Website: crate-barrel
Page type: receipt
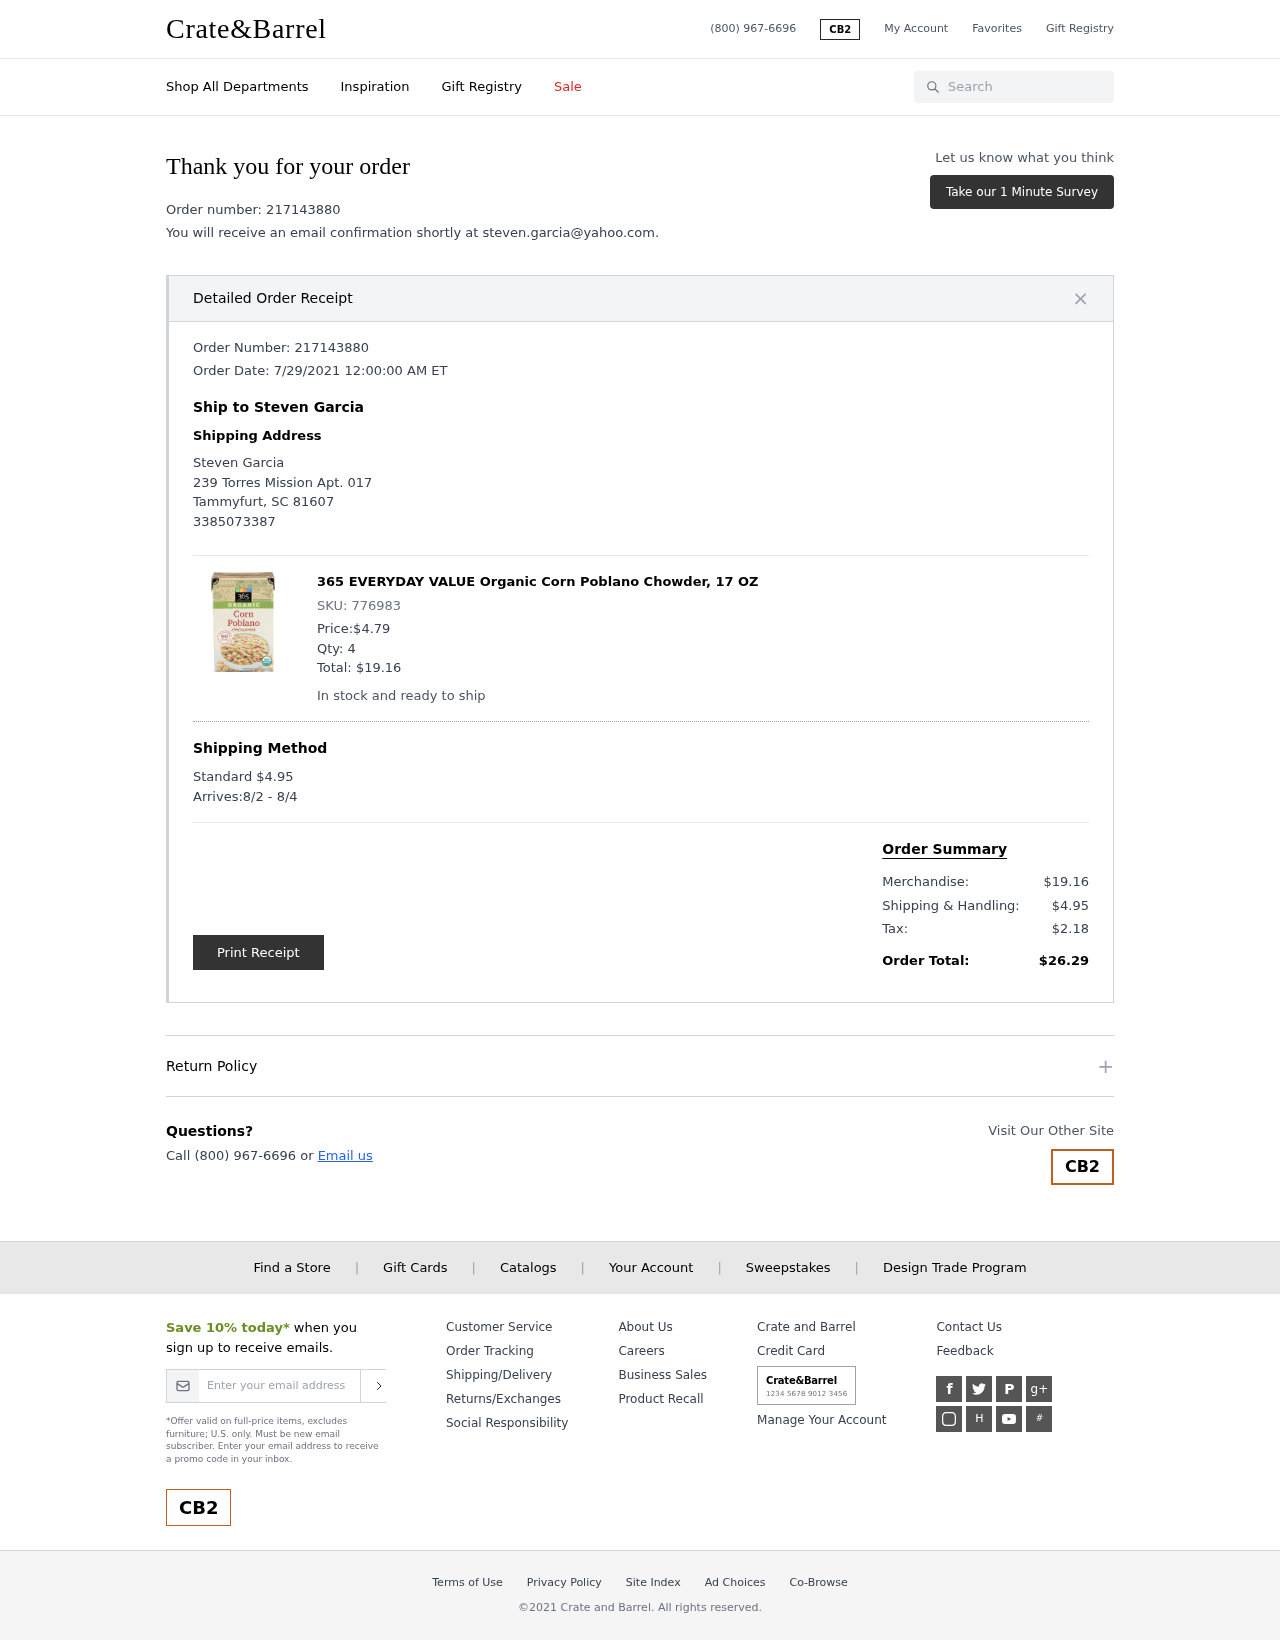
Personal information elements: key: PII_CITY
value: Tammyfurt
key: PII_EMAIL
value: steven.garcia@yahoo.com
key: PII_FULLNAME
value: Steven Garcia
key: PII_PHONE
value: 3385073387
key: PII_POSTCODE
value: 81607
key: PII_STATE_ABBR
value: SC
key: PII_STREET
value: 239 Torres Mission Apt. 017
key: PII_FULLNAME2
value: Steven Garcia
Product elements: key: PRODUCT1_NAME
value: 365 EVERYDAY VALUE Organic Corn Poblano Chowder, 17 OZ
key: PRODUCT1_PRICE
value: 4.79
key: PRODUCT1_QUANTITY
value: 4
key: PRODUCT1_SKU
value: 776983
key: PRODUCT1_TOTAL
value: $19.16
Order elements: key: ORDER_ID
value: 217143880
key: ORDER_DATE
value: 7/29/2021 12:00:00 AM ET
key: ORDER_SHIPPING_COST
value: $4.95
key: ORDER_DELIVERY_DATE
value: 8/2 - 8/4
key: ORDER_SUBTOTAL
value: $19.16
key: ORDER_SHIPPING_COST2
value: $4.95
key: ORDER_TAX
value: $2.18
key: ORDER_TOTAL
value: $26.29
Search elements: key: HEADER_SEARCH
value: Search